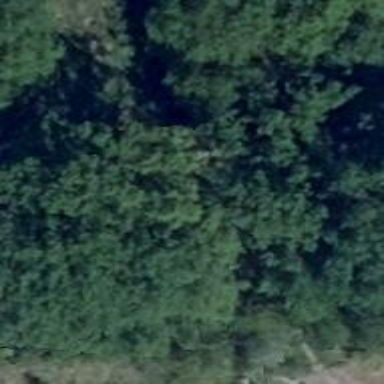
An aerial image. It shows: Culvert tunnel.